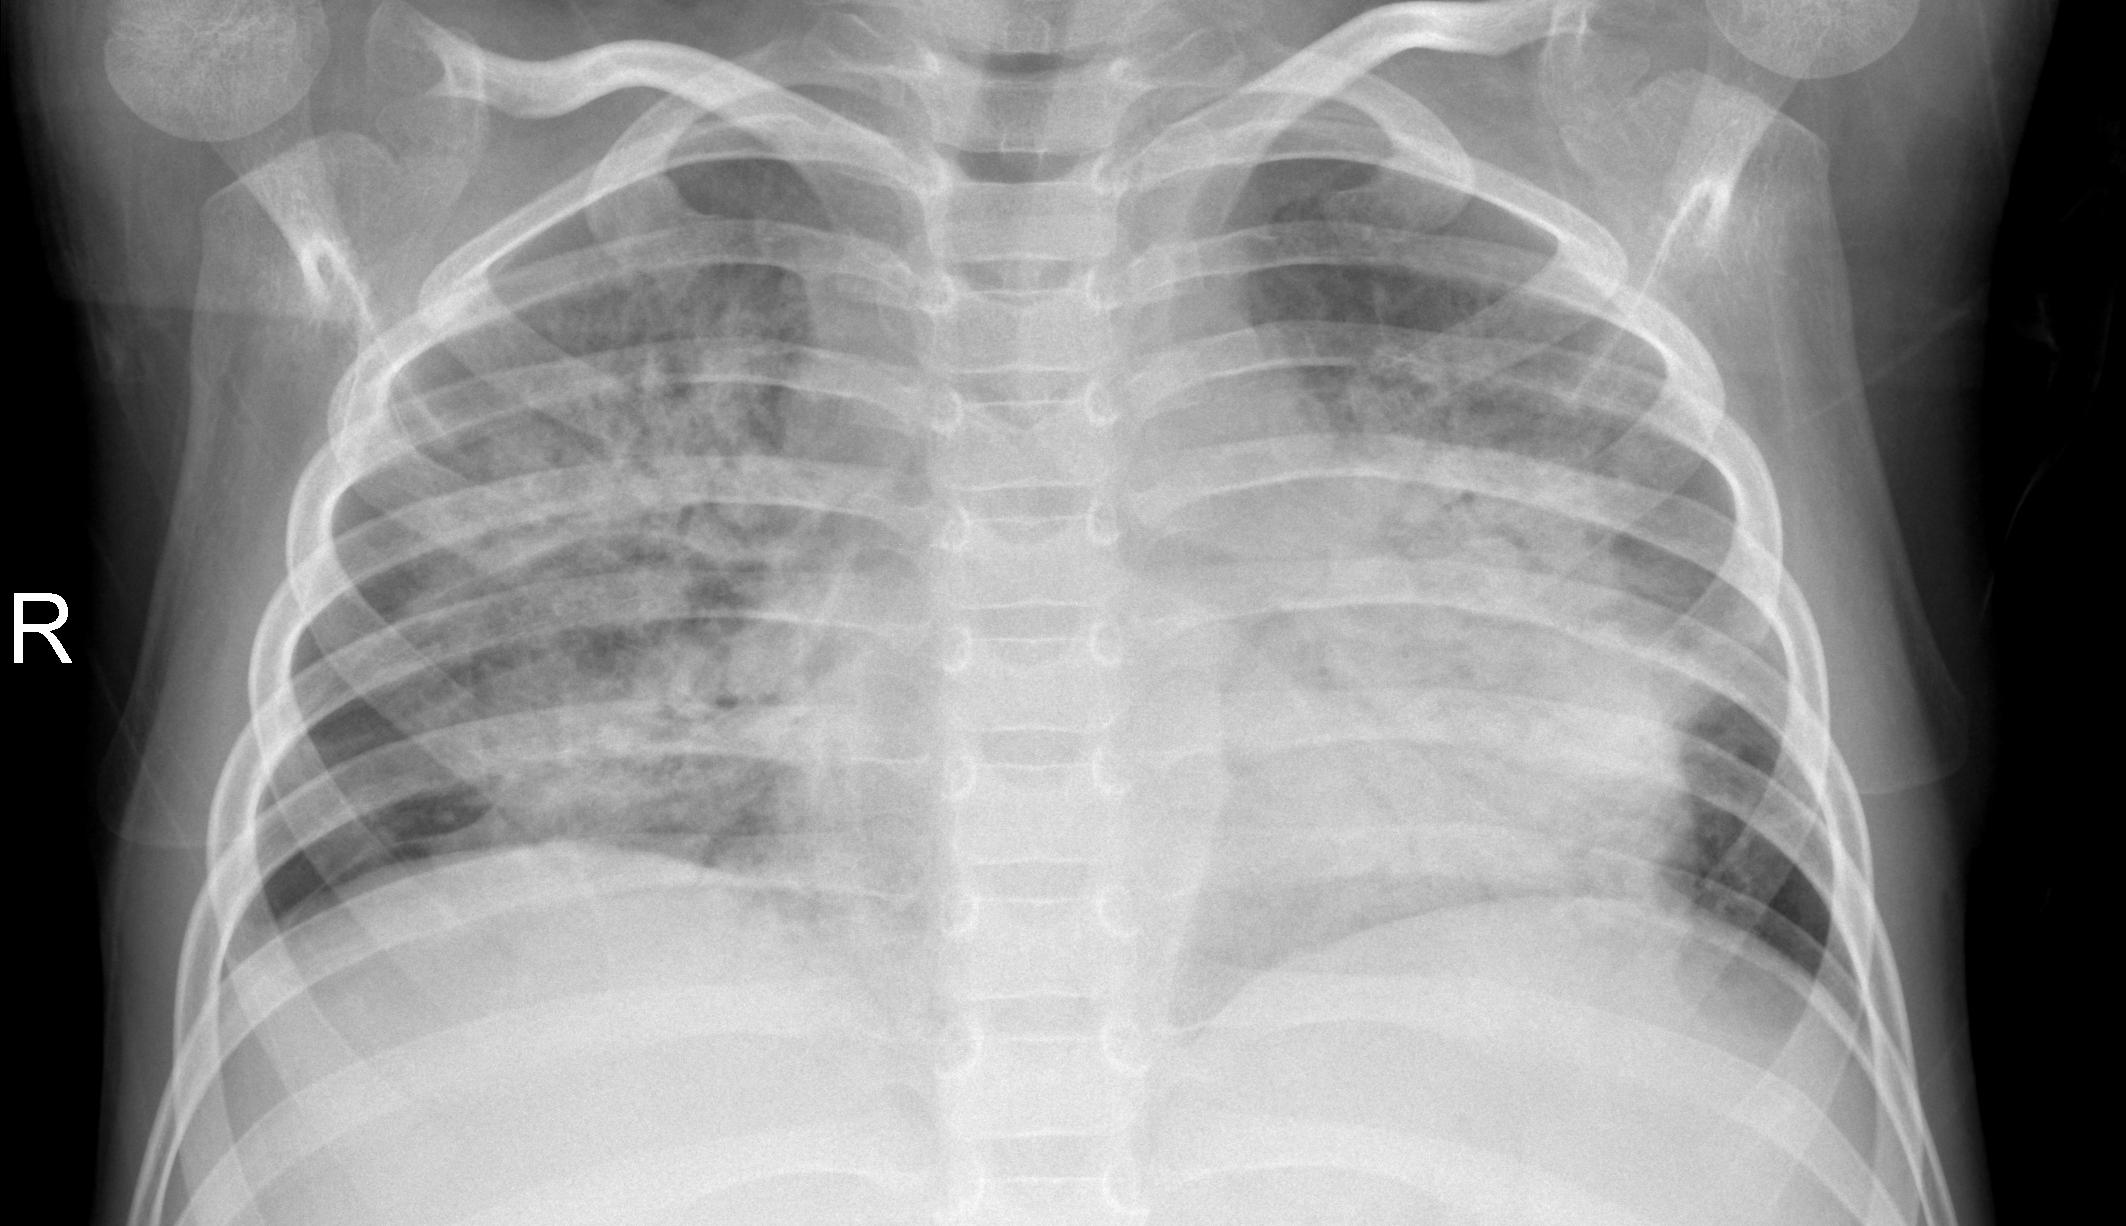
Diagnosis: PNEUMONIA